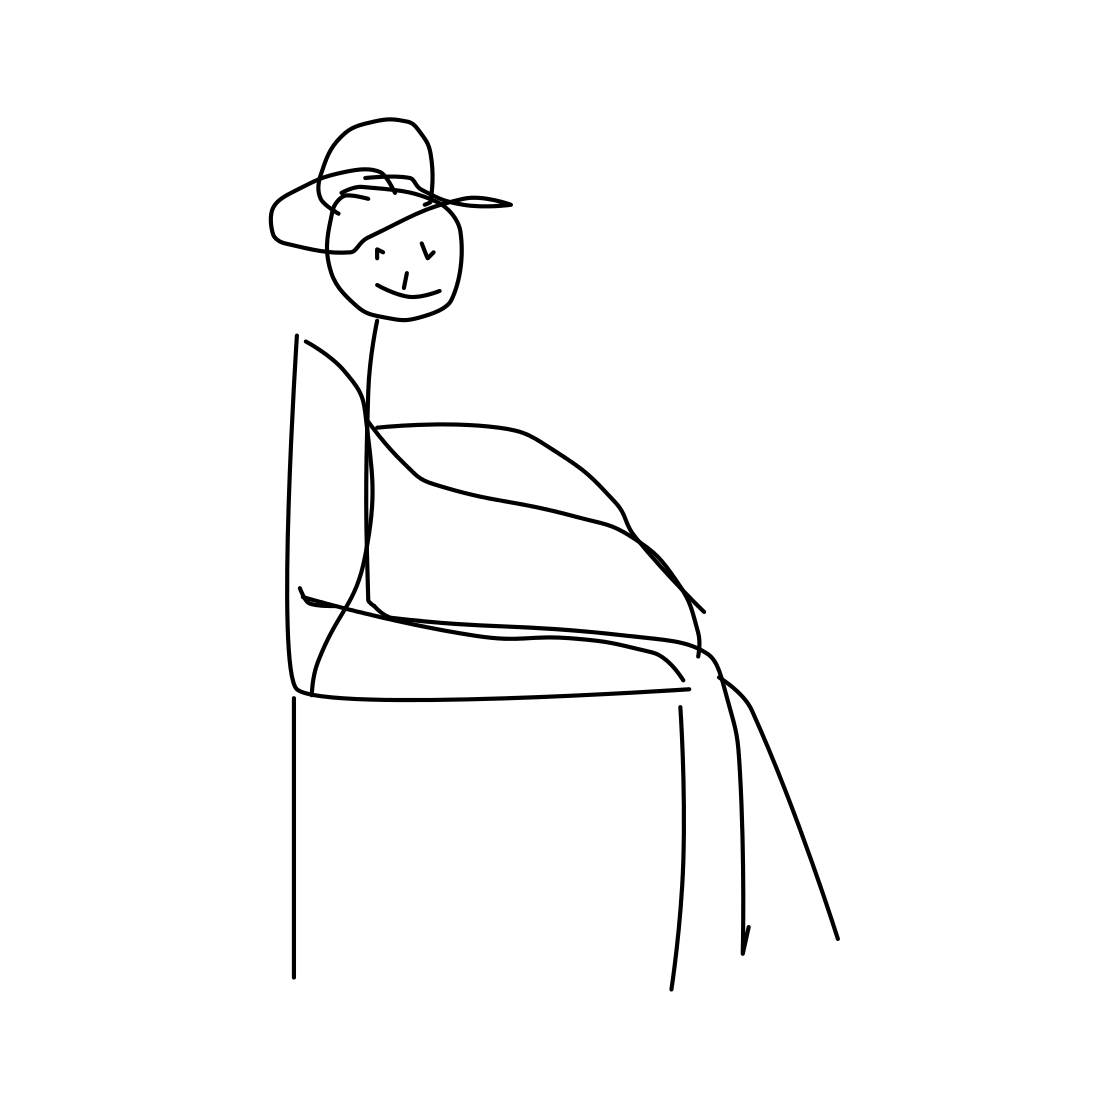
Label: person sitting